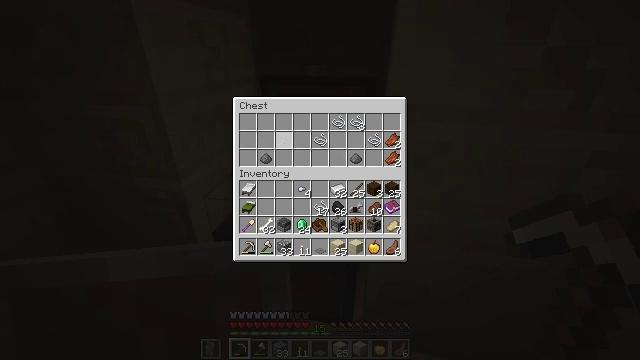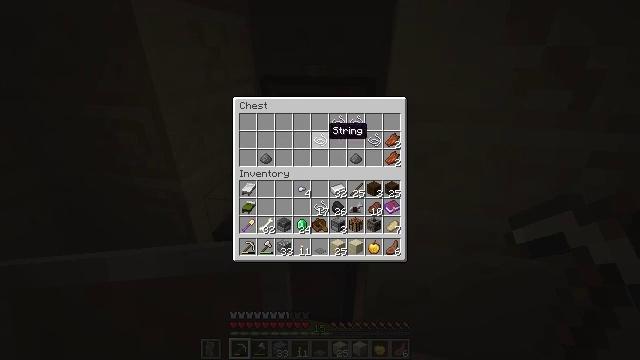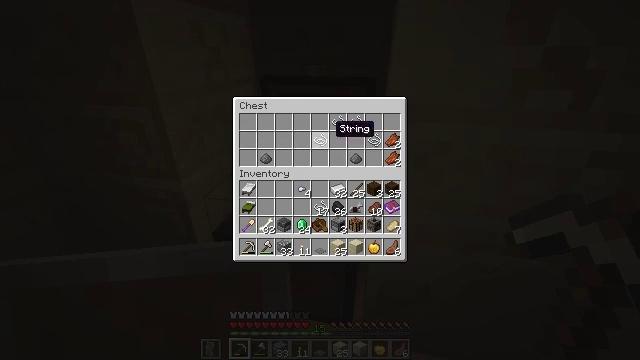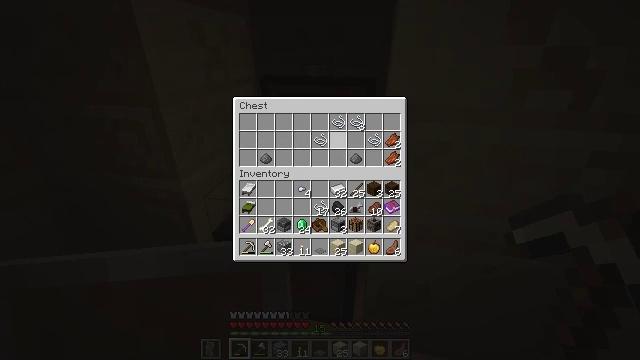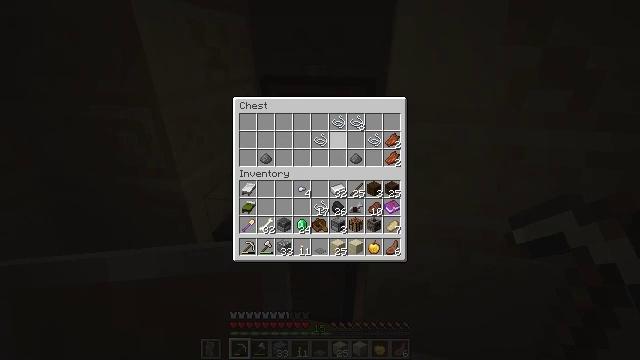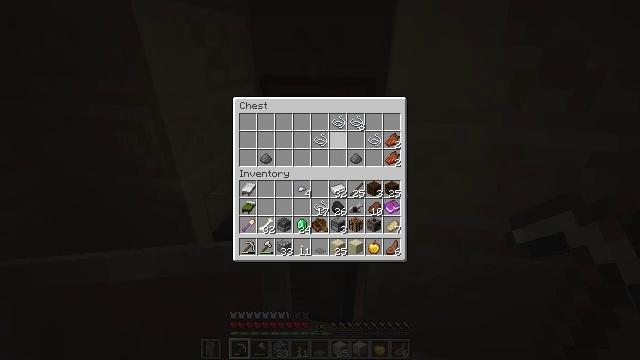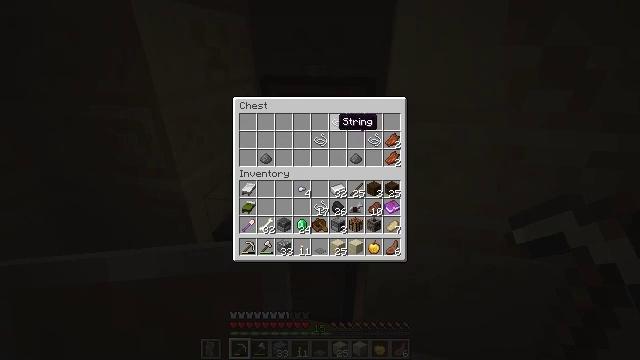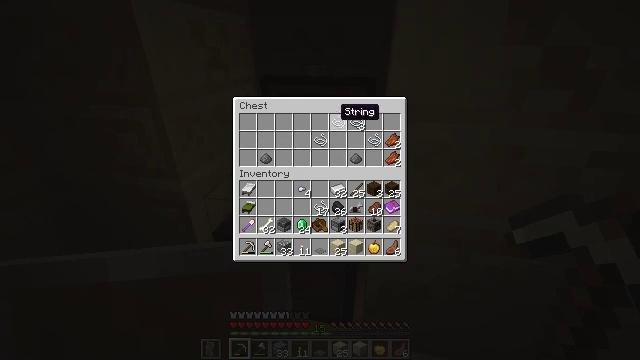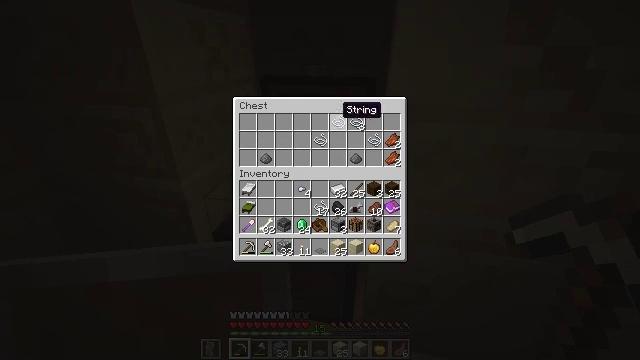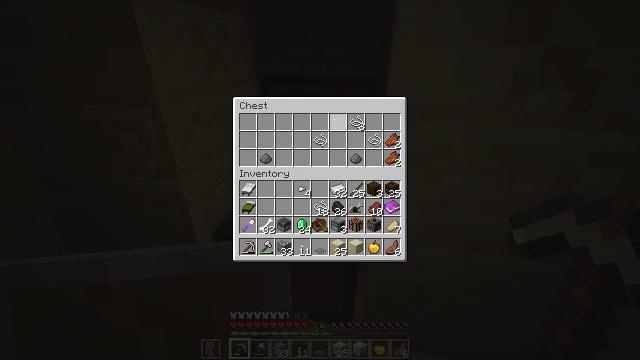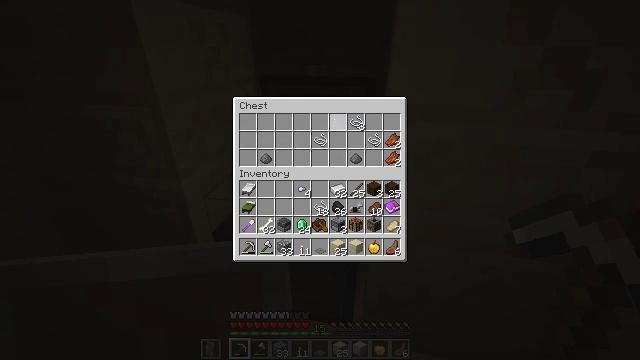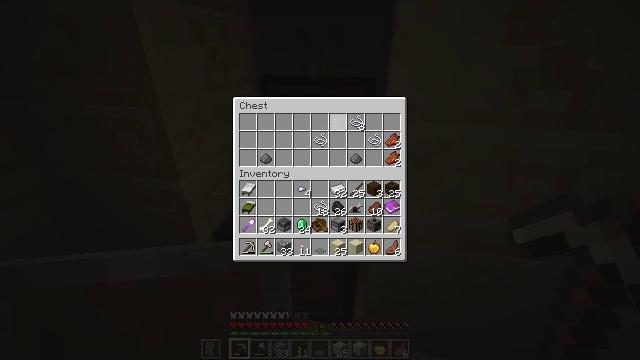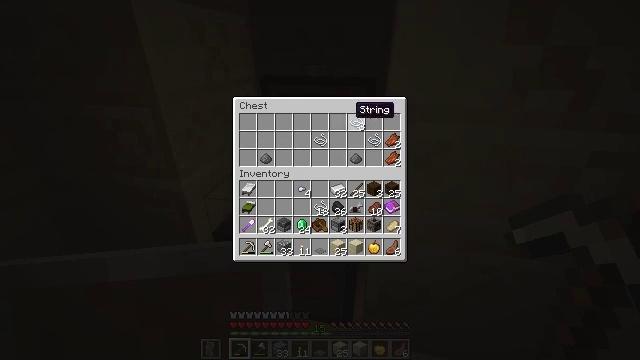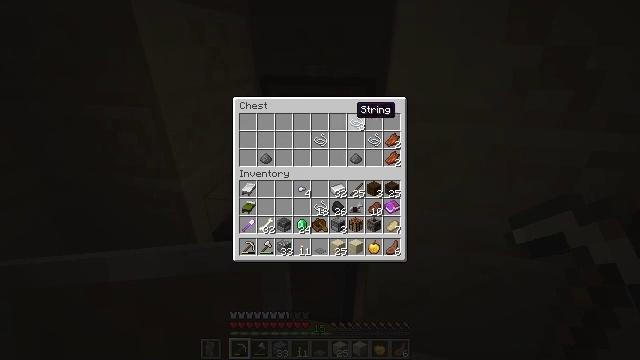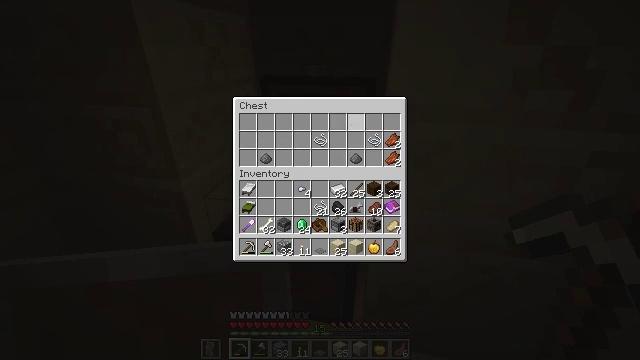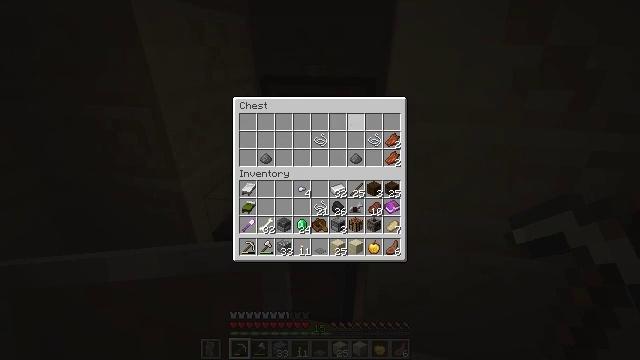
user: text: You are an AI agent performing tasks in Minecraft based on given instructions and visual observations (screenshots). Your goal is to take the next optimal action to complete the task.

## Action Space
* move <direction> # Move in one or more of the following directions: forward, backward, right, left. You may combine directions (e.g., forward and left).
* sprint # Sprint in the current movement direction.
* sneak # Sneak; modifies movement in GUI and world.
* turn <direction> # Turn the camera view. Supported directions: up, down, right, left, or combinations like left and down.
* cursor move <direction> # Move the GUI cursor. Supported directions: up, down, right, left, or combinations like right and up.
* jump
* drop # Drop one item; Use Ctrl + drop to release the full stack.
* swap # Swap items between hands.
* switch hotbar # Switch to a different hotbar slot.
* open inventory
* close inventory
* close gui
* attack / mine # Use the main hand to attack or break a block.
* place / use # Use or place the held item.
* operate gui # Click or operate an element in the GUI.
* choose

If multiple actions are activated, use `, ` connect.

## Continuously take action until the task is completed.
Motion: motion action
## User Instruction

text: Collect cut sandstone by mining it.
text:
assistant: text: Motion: sneak, cursor move right, operate gui
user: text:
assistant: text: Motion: sneak, cursor move right
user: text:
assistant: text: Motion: sneak
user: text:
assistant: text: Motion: sneak, operate gui
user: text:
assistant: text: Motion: sneak, operate gui
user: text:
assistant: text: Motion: sneak, operate gui
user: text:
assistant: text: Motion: sneak, cursor move up
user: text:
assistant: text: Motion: sneak
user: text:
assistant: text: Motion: sneak, operate gui
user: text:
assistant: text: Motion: sneak, operate gui
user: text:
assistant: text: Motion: sneak, operate gui
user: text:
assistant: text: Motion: sneak, cursor move right
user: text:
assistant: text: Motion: sneak
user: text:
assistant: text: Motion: sneak, operate gui
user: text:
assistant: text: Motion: sneak, operate gui
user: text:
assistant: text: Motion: sneak
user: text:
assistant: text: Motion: sneak, cursor move left and down
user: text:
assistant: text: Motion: sneak, cursor move left and down
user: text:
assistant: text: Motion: sneak
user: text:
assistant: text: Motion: sneak, operate gui
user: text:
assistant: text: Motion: sneak, operate gui
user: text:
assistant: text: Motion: sneak, cursor move right, operate gui
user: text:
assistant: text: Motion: sneak, cursor move right
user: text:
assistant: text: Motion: sneak
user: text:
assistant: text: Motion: sneak
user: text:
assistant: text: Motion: sneak
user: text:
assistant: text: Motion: sneak, operate gui
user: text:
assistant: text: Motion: sneak, operate gui
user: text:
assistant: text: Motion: sneak
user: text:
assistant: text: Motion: sneak, cursor move right